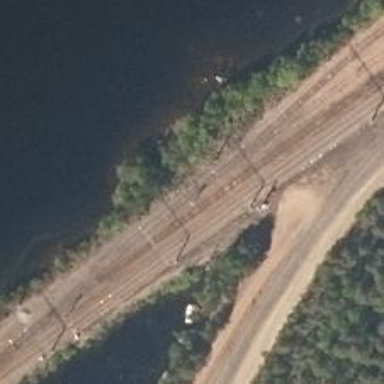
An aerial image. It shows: Wedge used for railway derailment.